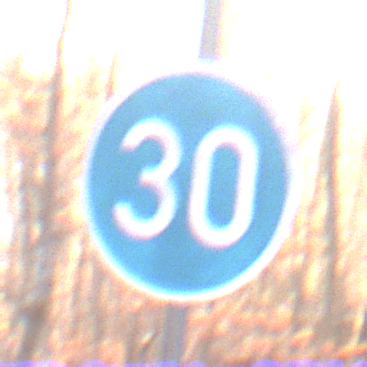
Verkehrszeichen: VorgeschriebeneMindestgeschwindigkeit
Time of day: SunriseSunset
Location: Outdoor (Nature)
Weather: Clear
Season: Autumn
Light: Natural